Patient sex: M
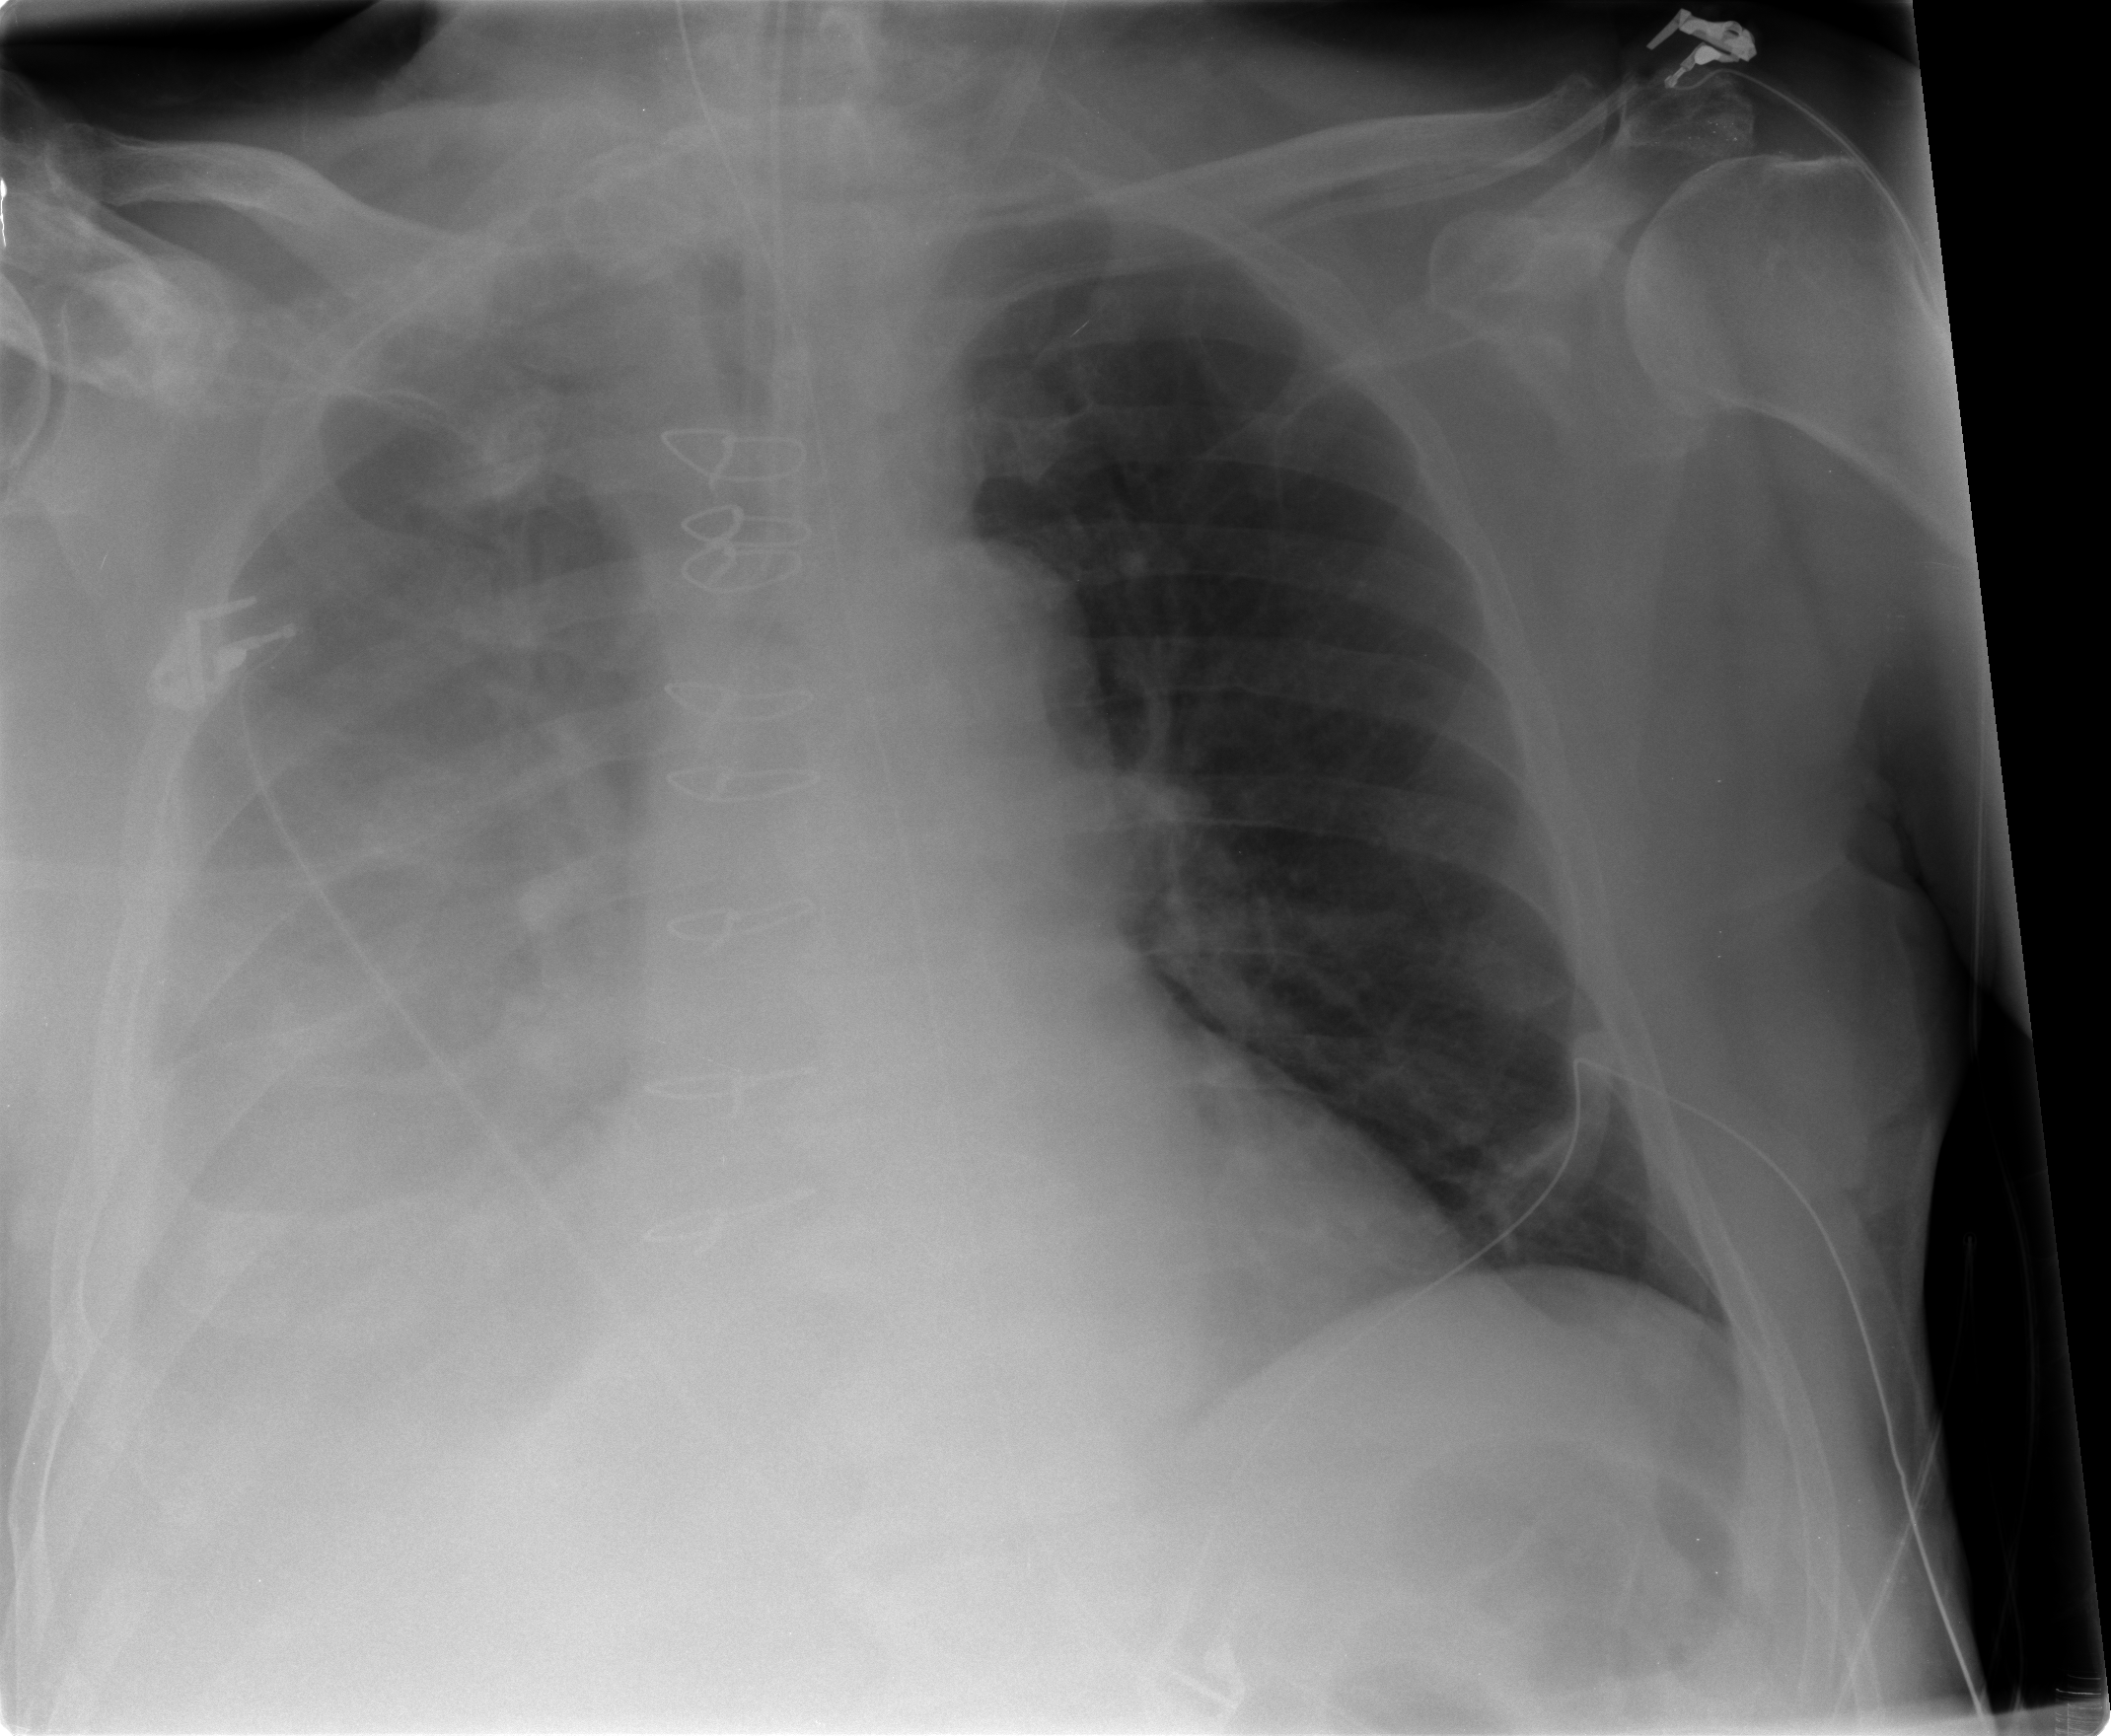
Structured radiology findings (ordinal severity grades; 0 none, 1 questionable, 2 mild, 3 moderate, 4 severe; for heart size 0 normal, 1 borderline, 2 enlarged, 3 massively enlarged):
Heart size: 0
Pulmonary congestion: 0
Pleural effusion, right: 4
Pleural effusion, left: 1
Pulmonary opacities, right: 1
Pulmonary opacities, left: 0
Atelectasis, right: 3
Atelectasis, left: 2